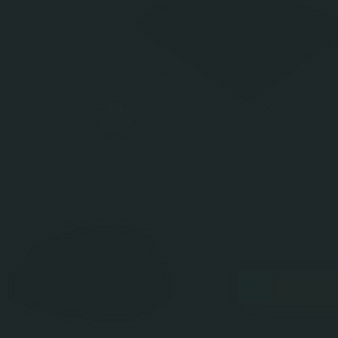
Label: other